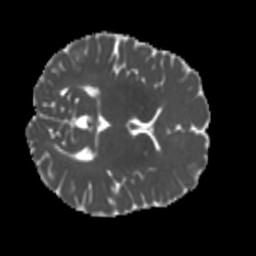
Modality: MD
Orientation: axial
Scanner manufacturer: siemens
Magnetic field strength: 3 T
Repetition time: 4 s
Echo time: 0.0594 s